Interaction volume radius: 10 \u00c5
Interaction volume height: 30 \u00c5
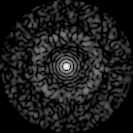
Disorder parameter: 0.8517